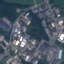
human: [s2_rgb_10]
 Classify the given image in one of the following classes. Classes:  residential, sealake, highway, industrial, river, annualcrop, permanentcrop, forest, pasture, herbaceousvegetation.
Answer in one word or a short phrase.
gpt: Industrial